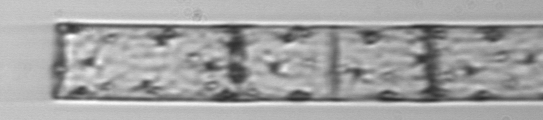
Label: Guinardia_flaccida